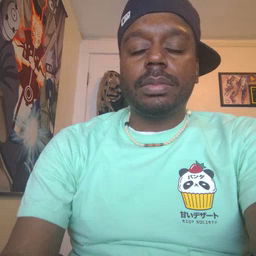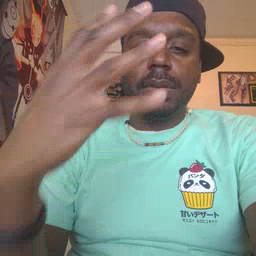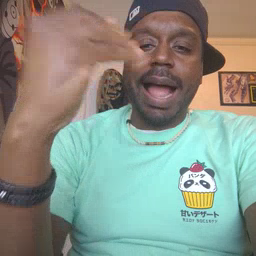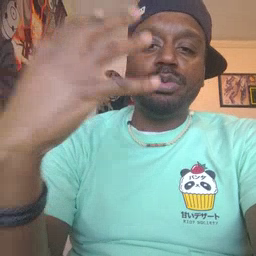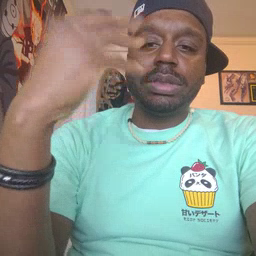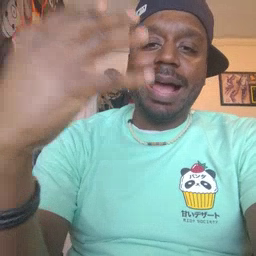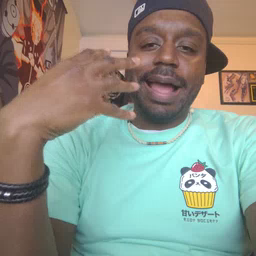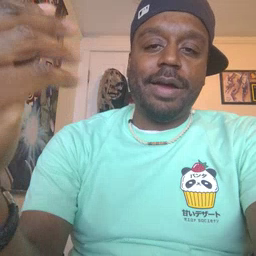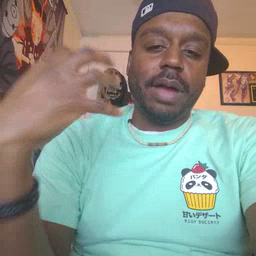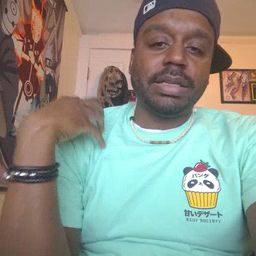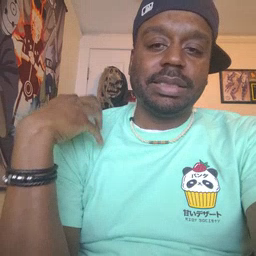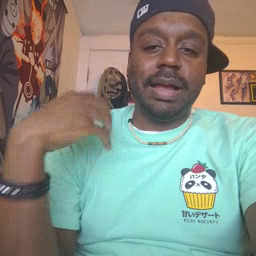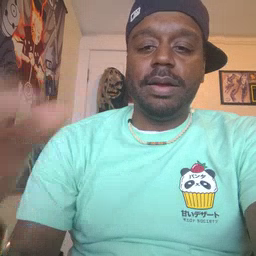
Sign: outside